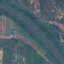
Label: River